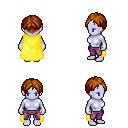
a pixel art fantasy rpg character, female body template, dark elf, purple skin, yellow cape, magenta pants, brunette parted hairstyle, four views (front, back, left, right), 2x2 character sprite sheet, small pixel art, hard edges, no anti-aliasing